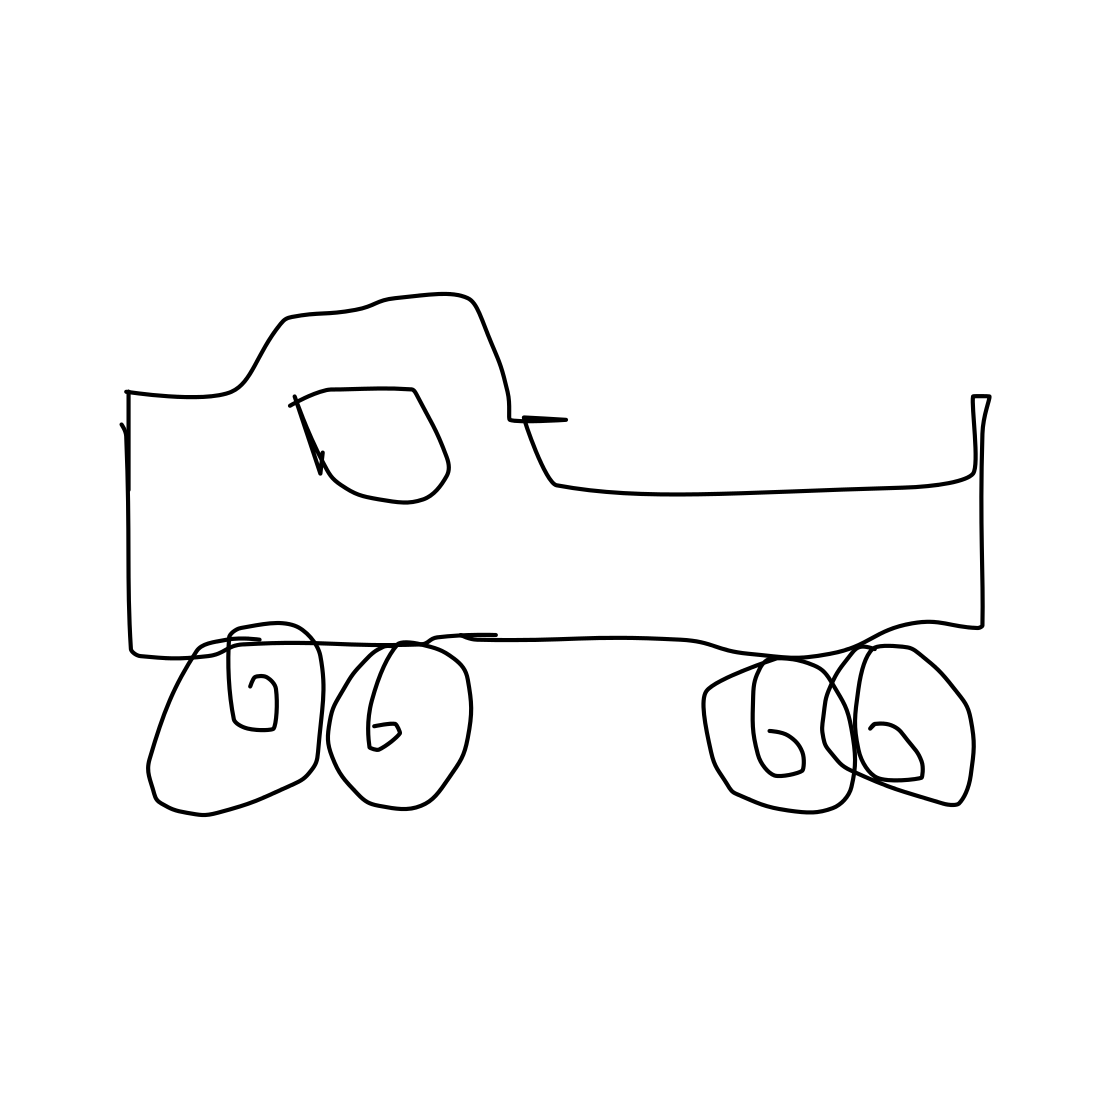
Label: pickup truck